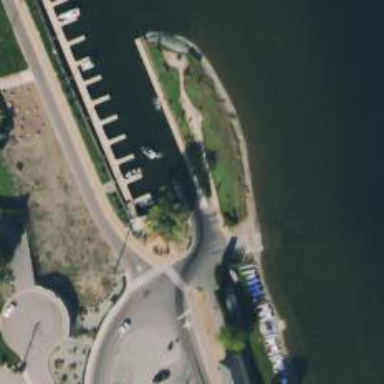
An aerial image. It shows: Slipway on leisure land.